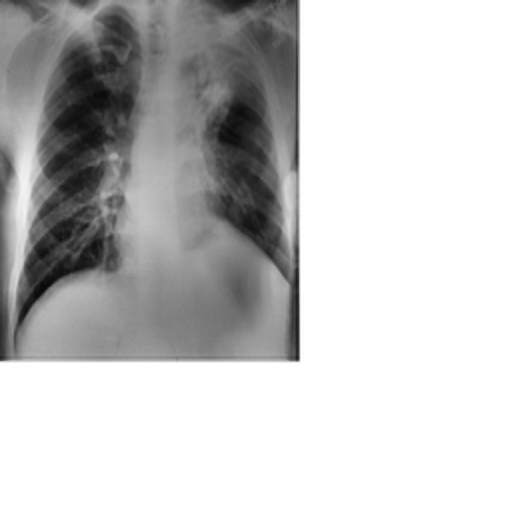
Finding: TUBERCULOSIS